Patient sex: F
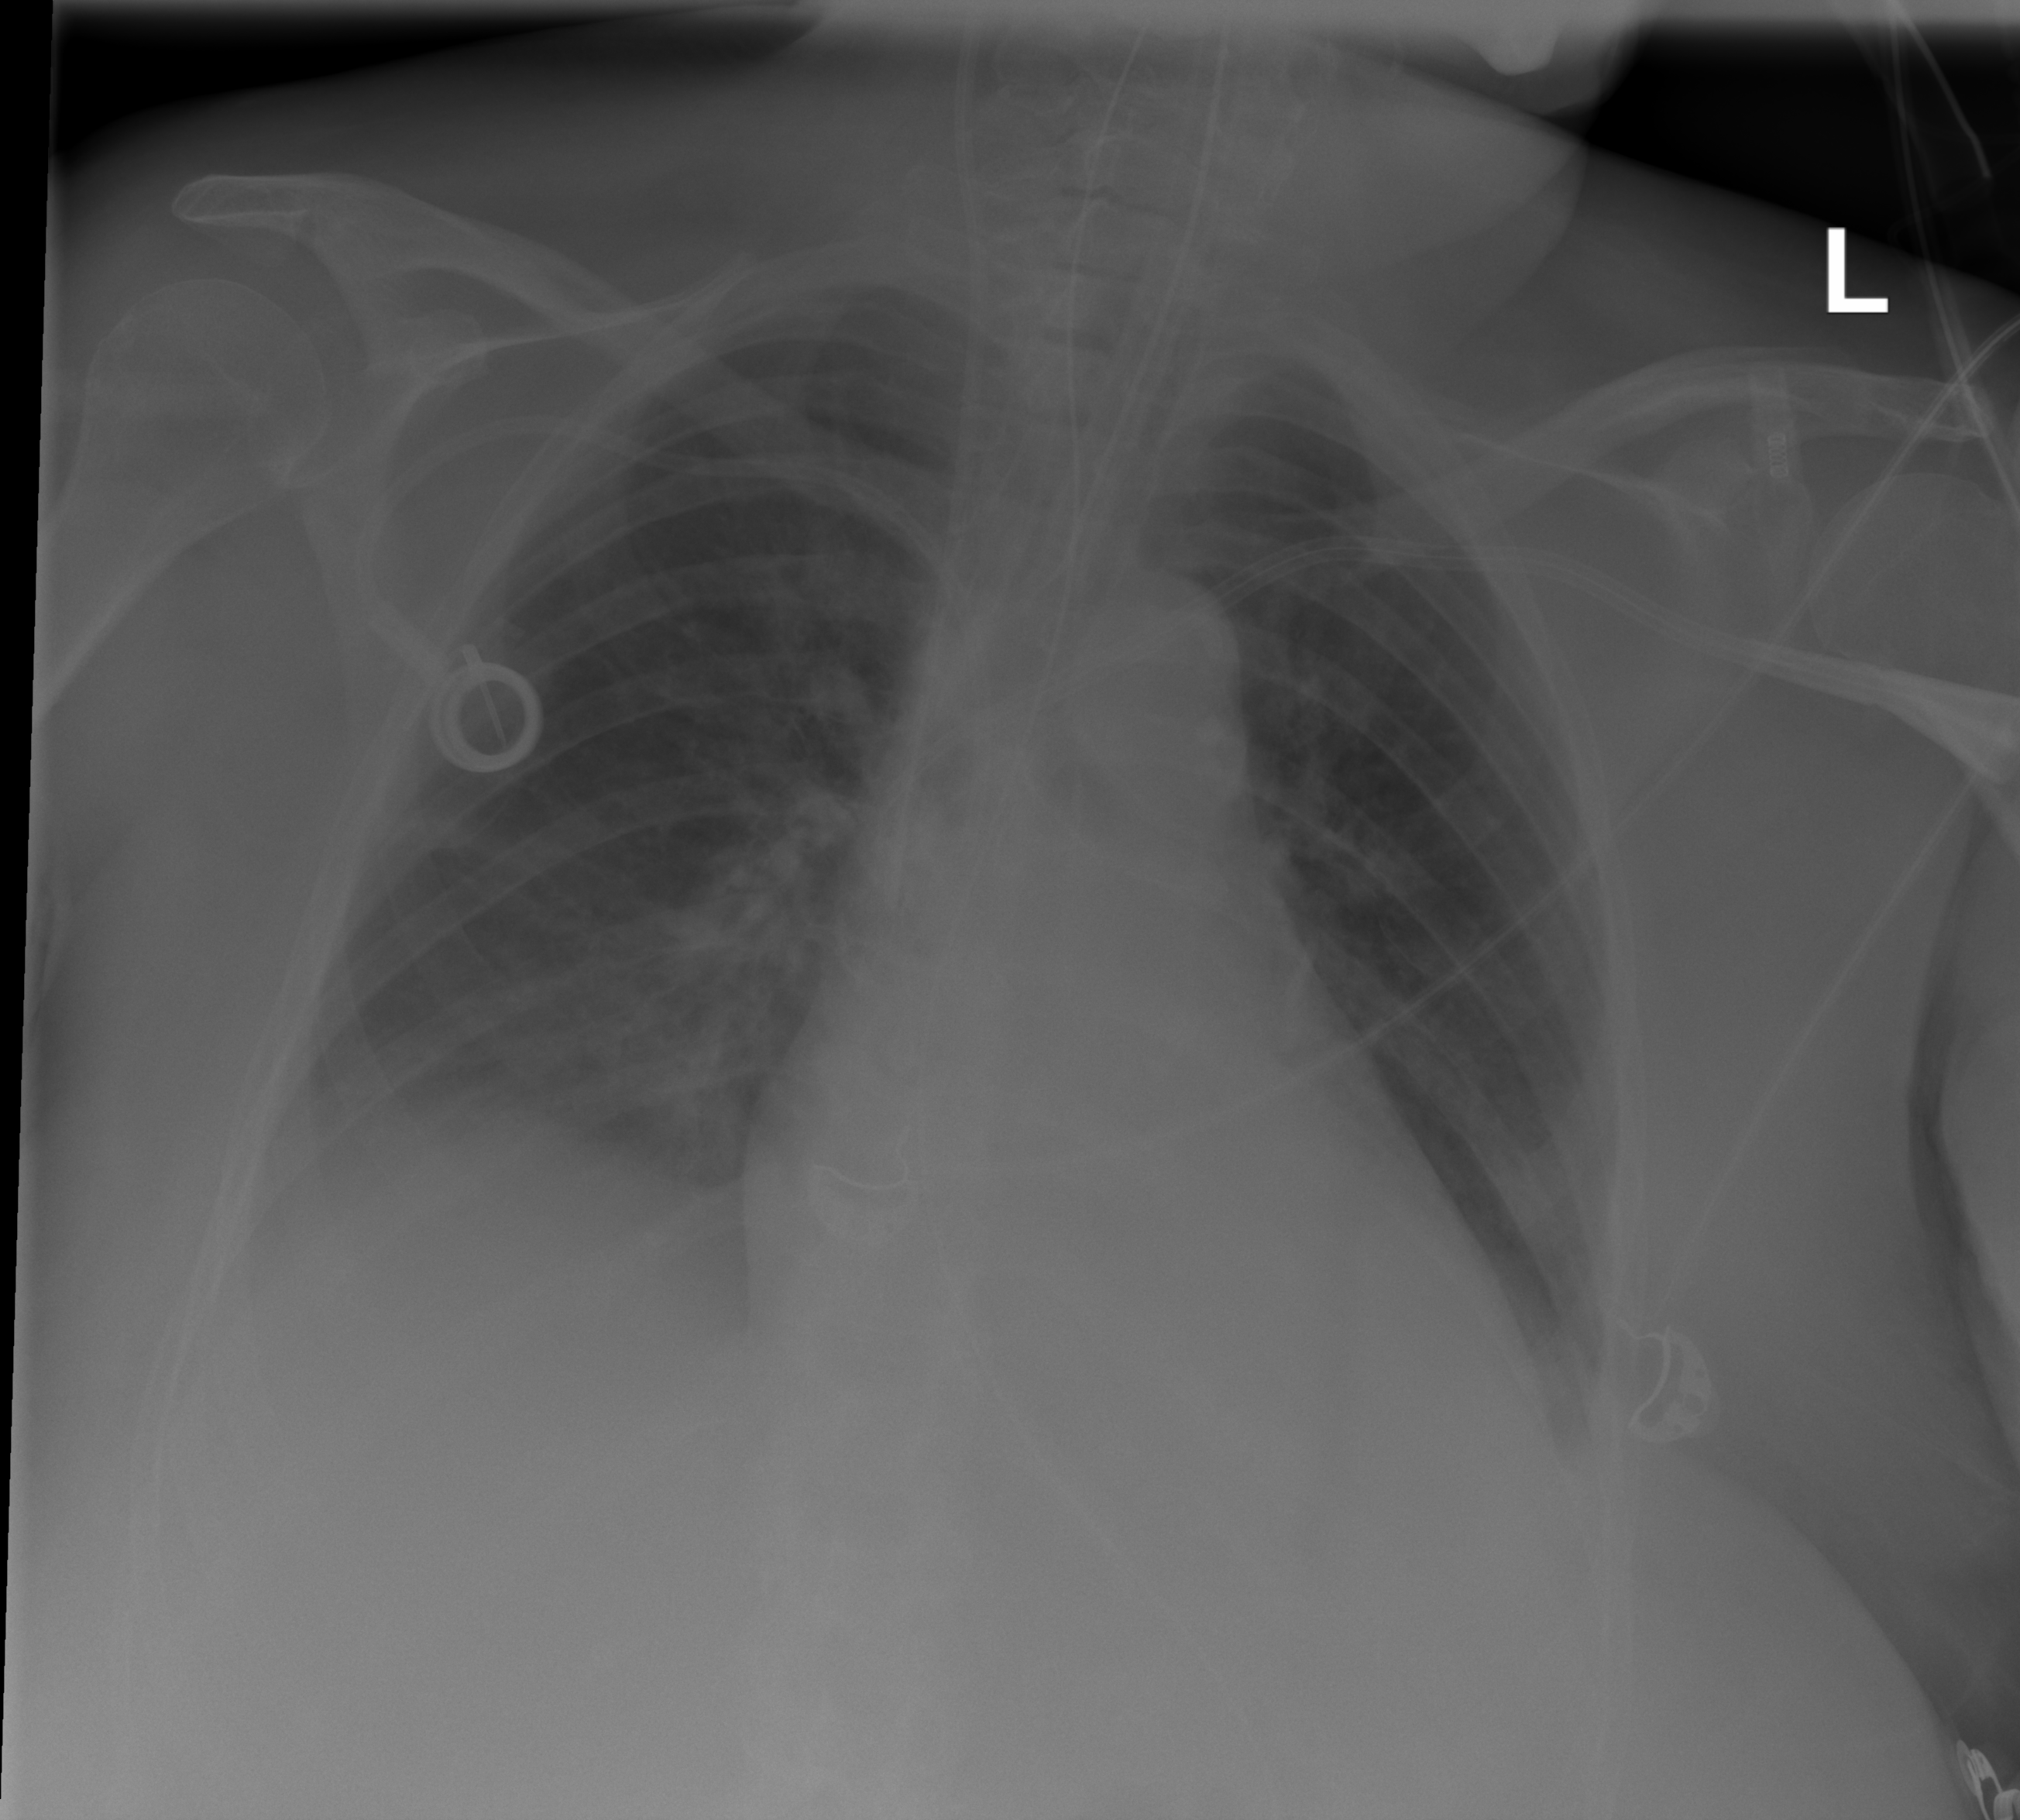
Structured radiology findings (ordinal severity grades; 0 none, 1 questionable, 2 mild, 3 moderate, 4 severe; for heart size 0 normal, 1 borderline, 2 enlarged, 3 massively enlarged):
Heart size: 2
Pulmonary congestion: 2
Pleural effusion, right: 2
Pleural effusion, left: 0
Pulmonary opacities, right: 0
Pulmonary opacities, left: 0
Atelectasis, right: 0
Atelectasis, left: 0